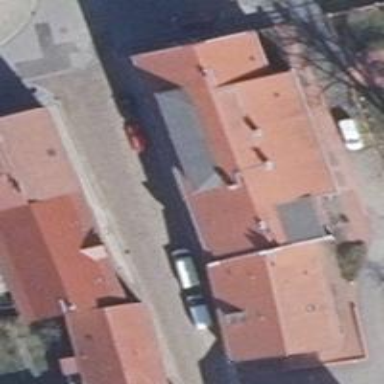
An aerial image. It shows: Healthcare clinic within hospital building.